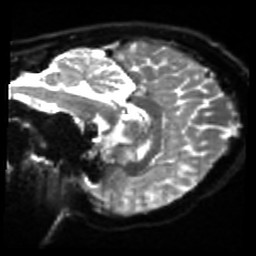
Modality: sbref
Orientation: sagittal
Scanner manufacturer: siemens
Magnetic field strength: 3 T
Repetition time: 4 s
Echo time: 0.0594 s